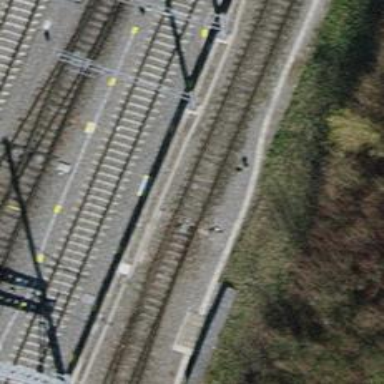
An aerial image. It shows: Rail siding with electrified contact lines for trains.